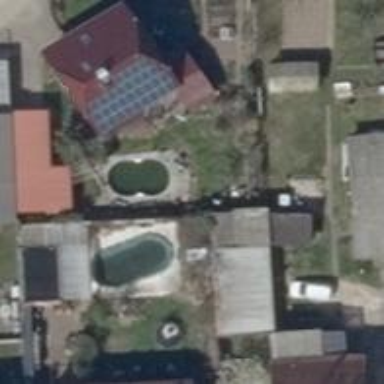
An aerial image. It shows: Swimming pool located in leisure land.